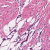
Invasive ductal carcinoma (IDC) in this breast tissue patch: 0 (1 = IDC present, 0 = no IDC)